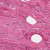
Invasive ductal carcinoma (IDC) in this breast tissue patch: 0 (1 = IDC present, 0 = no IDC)